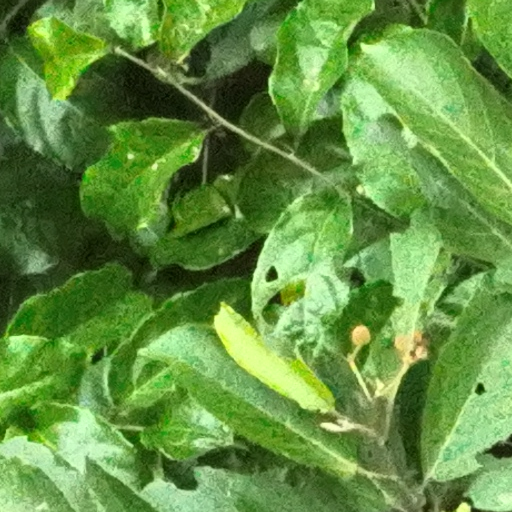
Species: Apeiba tibourbou
GBIF accepted scientific name: Apeiba tibourbou
Crown area (m\u00b2): 80.45